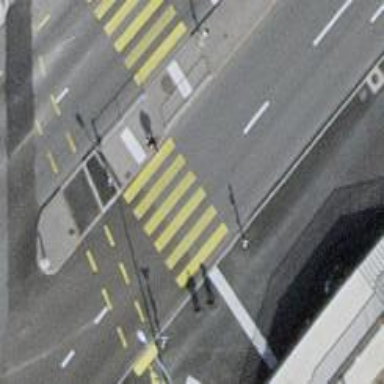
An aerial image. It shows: Railway stop with public transport stop position.